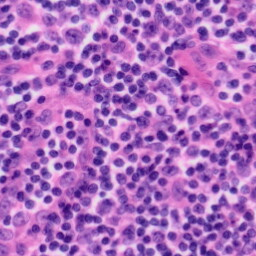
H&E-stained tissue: Tonsil